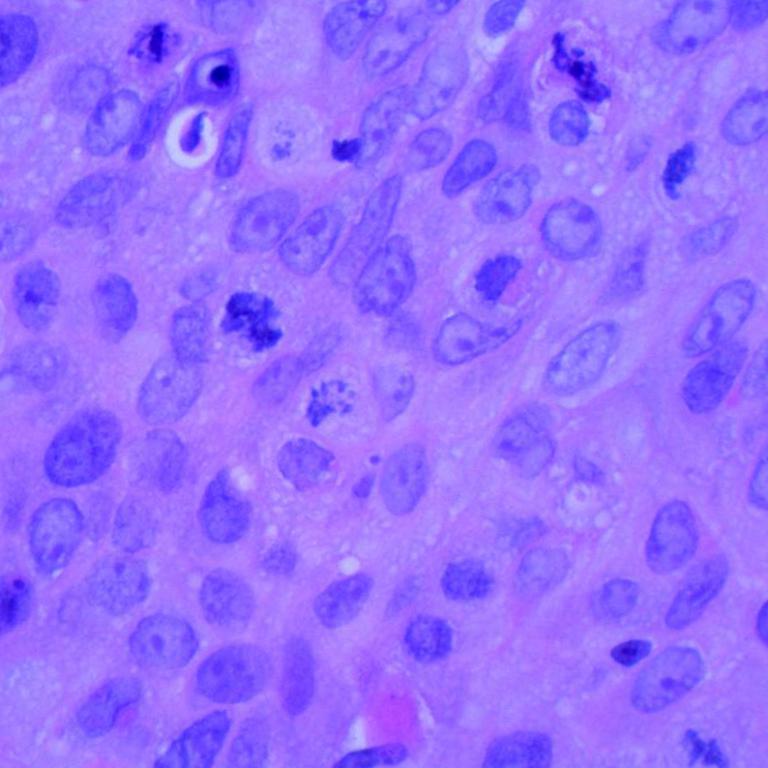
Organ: lung
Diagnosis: squamous carcinomas